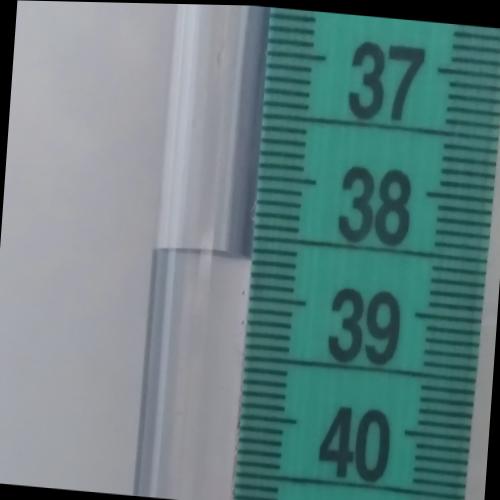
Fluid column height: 38.7 cm